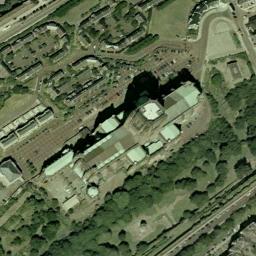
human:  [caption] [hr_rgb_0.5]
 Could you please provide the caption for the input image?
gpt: There are many trees and many buildings and roads with many cars around the church .

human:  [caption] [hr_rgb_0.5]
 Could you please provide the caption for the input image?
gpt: The church with a flat top tower is surrounded by other buildings and some trees .

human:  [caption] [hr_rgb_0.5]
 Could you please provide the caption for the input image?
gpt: The church is surrounded by the grass and trees .

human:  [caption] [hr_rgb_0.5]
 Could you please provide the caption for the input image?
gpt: This is a church, Surrounded by a thick forest .

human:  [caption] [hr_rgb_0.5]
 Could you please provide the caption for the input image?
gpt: There are many trees near the church .